【题型】选择题　【知识点】平面几何　【难度】easy
\raggedright
\textbf{【变式1-2】}如图，$A$、$B$在$\odot O$上，连接$OA$，$OB$，$AB$．$\angle AOB$的平分线交$AB$于点$C$，交$\odot O$于点$D$，连接$AD$，$BD$．下列结论错误的是（\quad）

A. $AC = BC$ \hphantom{B. $OD \perp AB$} \hphantom{C. $OC = CD$} \hphantom{D. $AD = BD$}
B. $OD \perp AB$ \hphantom{C. $OC = CD$} \hphantom{D. $AD = BD$}
C. $OC = CD$ \hphantom{D. $AD = BD$}
D. $AD = BD$
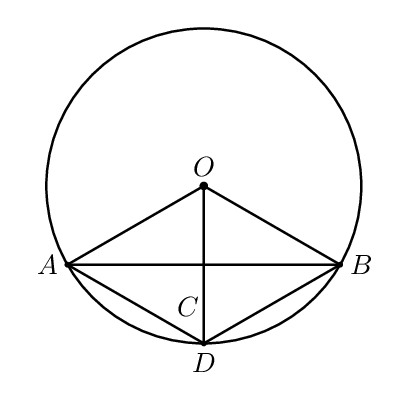
【解答】
\raggedright
\textbf{【答案】C}
\textbf{【分析】}该题考查了垂径定理，根据垂径定理解答即可．
\textbf{【详解】}解：$\because \angle AOB$的平分线交$AB$于点$C$，$OD$是半径，
$\therefore \angle AOD = \angle BOD$，$AD = BD$，$AC = BC$，$OD \perp AB$，故A、B、D正确；
选项C不能证明，
故选：C．